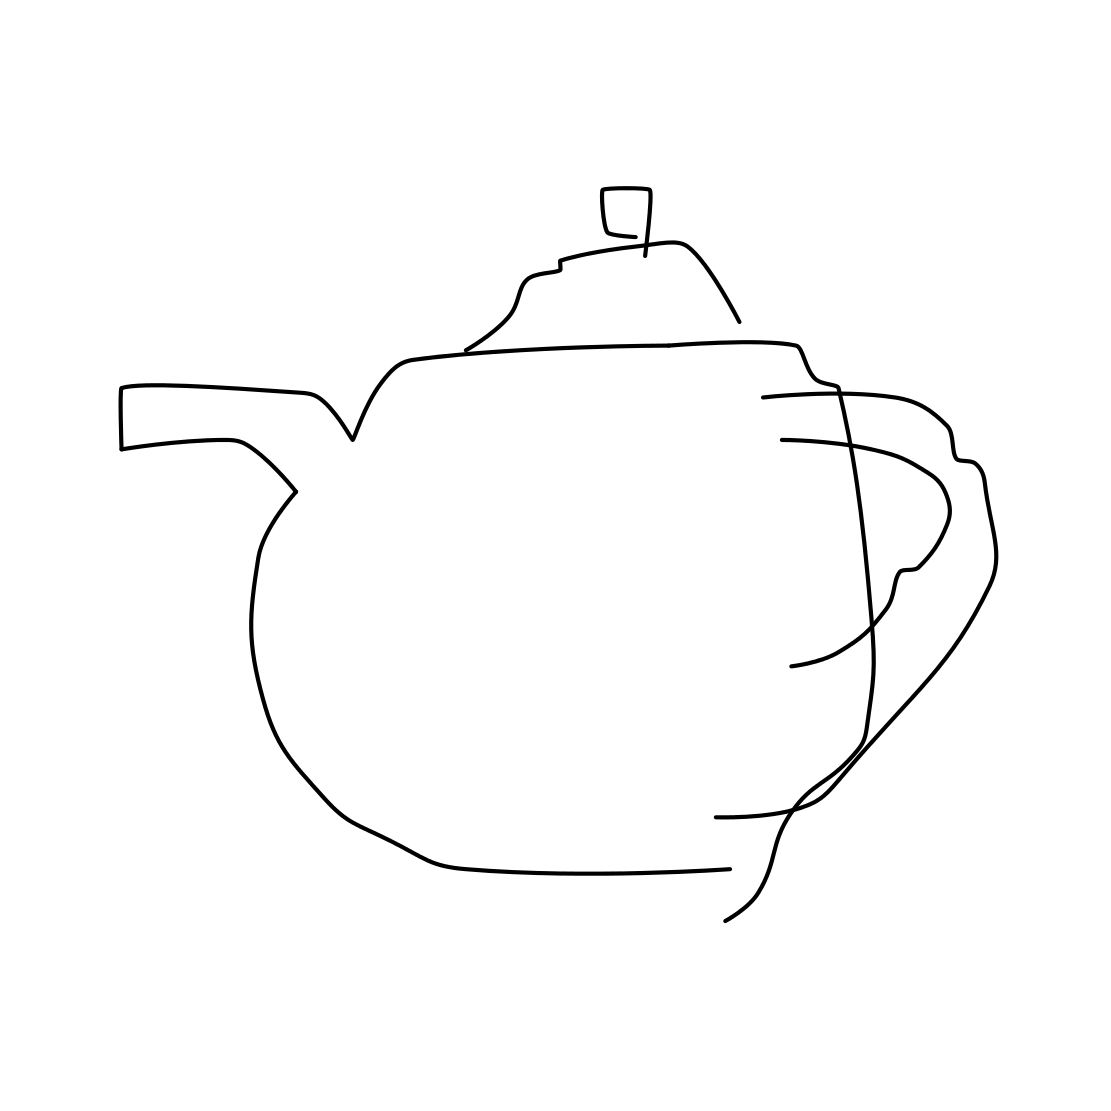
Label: teapot